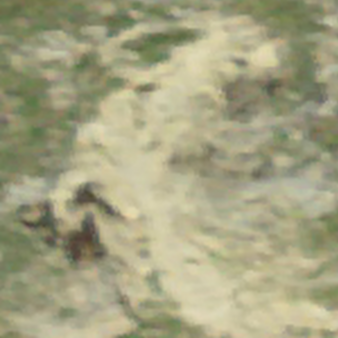
Label: other